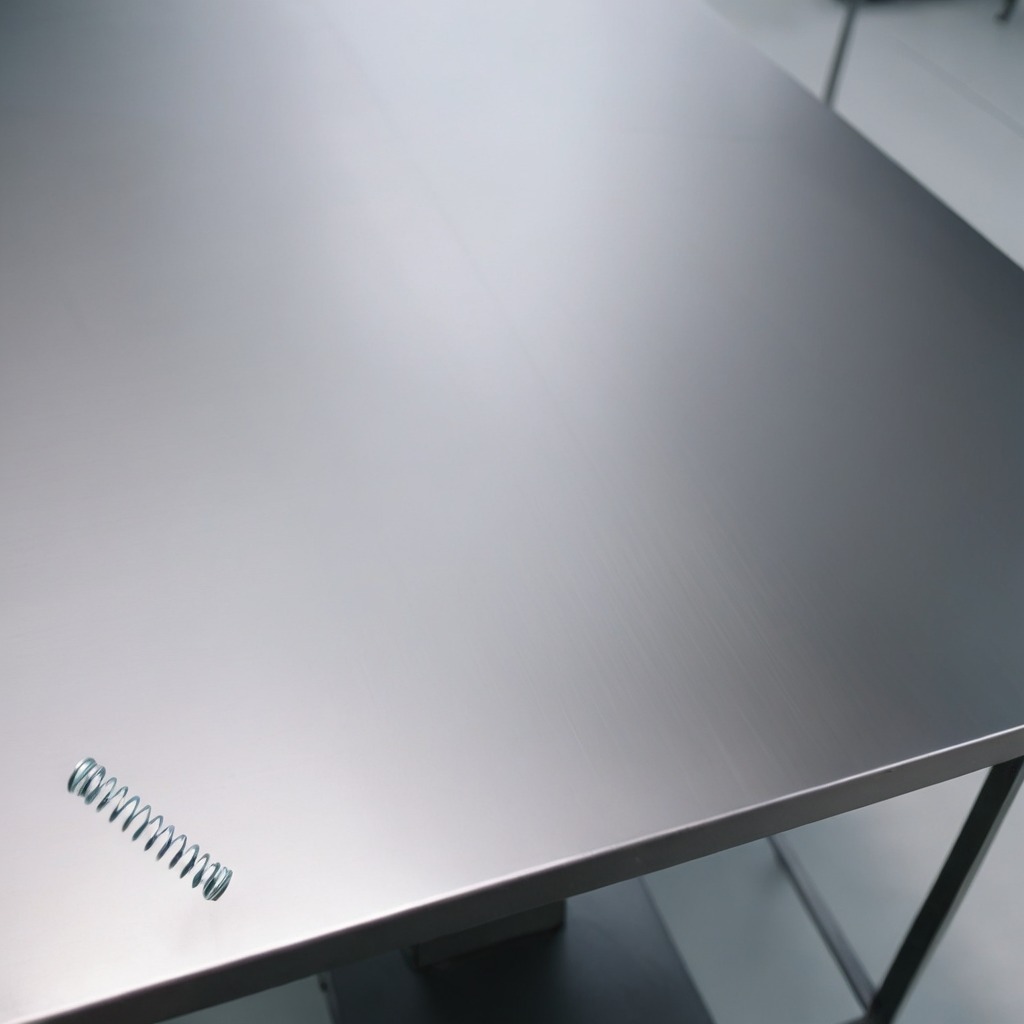
A coiled metal spring is lying on a stainless steel table in a high-end prototyping lab.